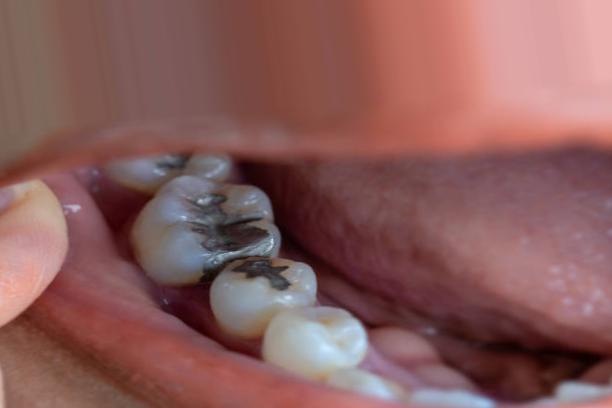
Condition: Caries